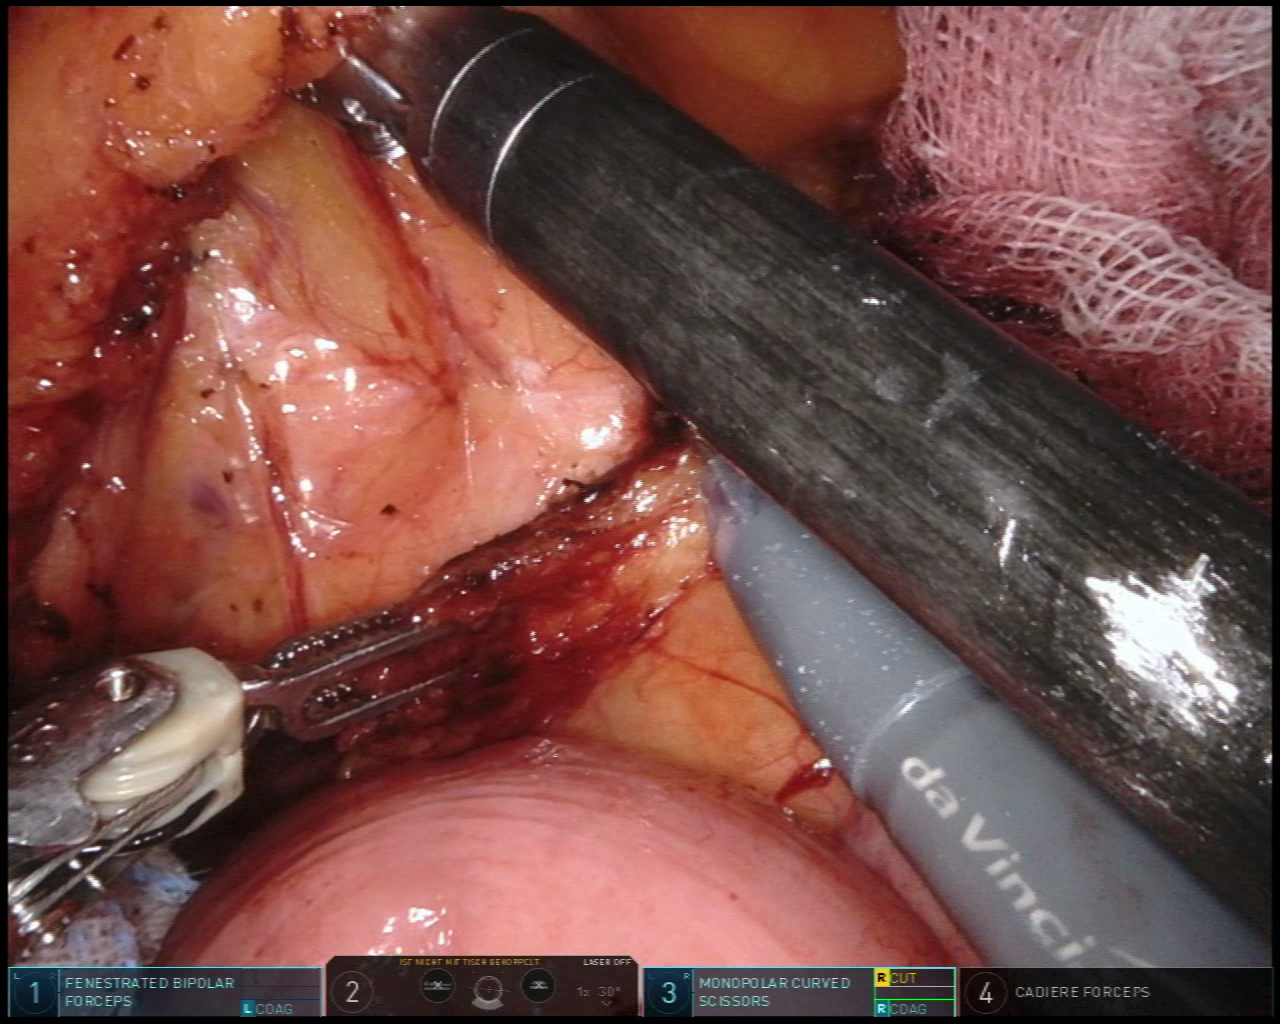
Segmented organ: small_intestine
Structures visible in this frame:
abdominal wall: no
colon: no
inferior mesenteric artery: no
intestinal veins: no
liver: no
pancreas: no
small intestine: yes
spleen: no
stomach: no
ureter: no
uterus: no
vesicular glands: no